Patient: sex M, age 42
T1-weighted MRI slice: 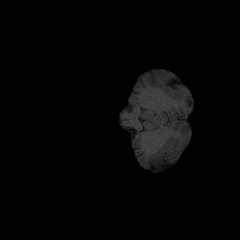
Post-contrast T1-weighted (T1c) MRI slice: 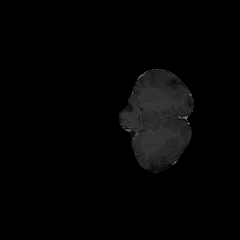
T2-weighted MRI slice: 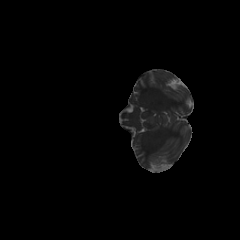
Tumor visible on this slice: no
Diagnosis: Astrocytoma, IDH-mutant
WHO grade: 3